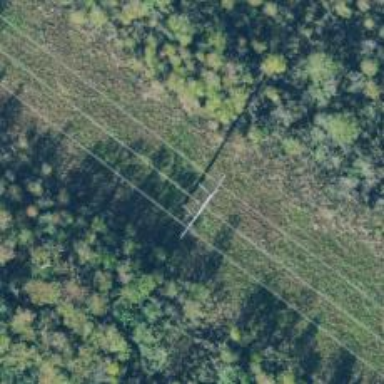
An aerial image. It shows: H-frame designed tower for power lines.